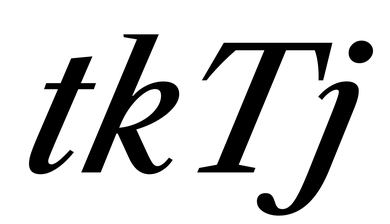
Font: LibreCaslonText-Italic_Medium_Italic